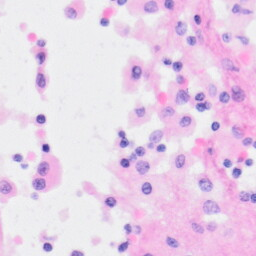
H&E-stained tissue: Kidney